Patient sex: F
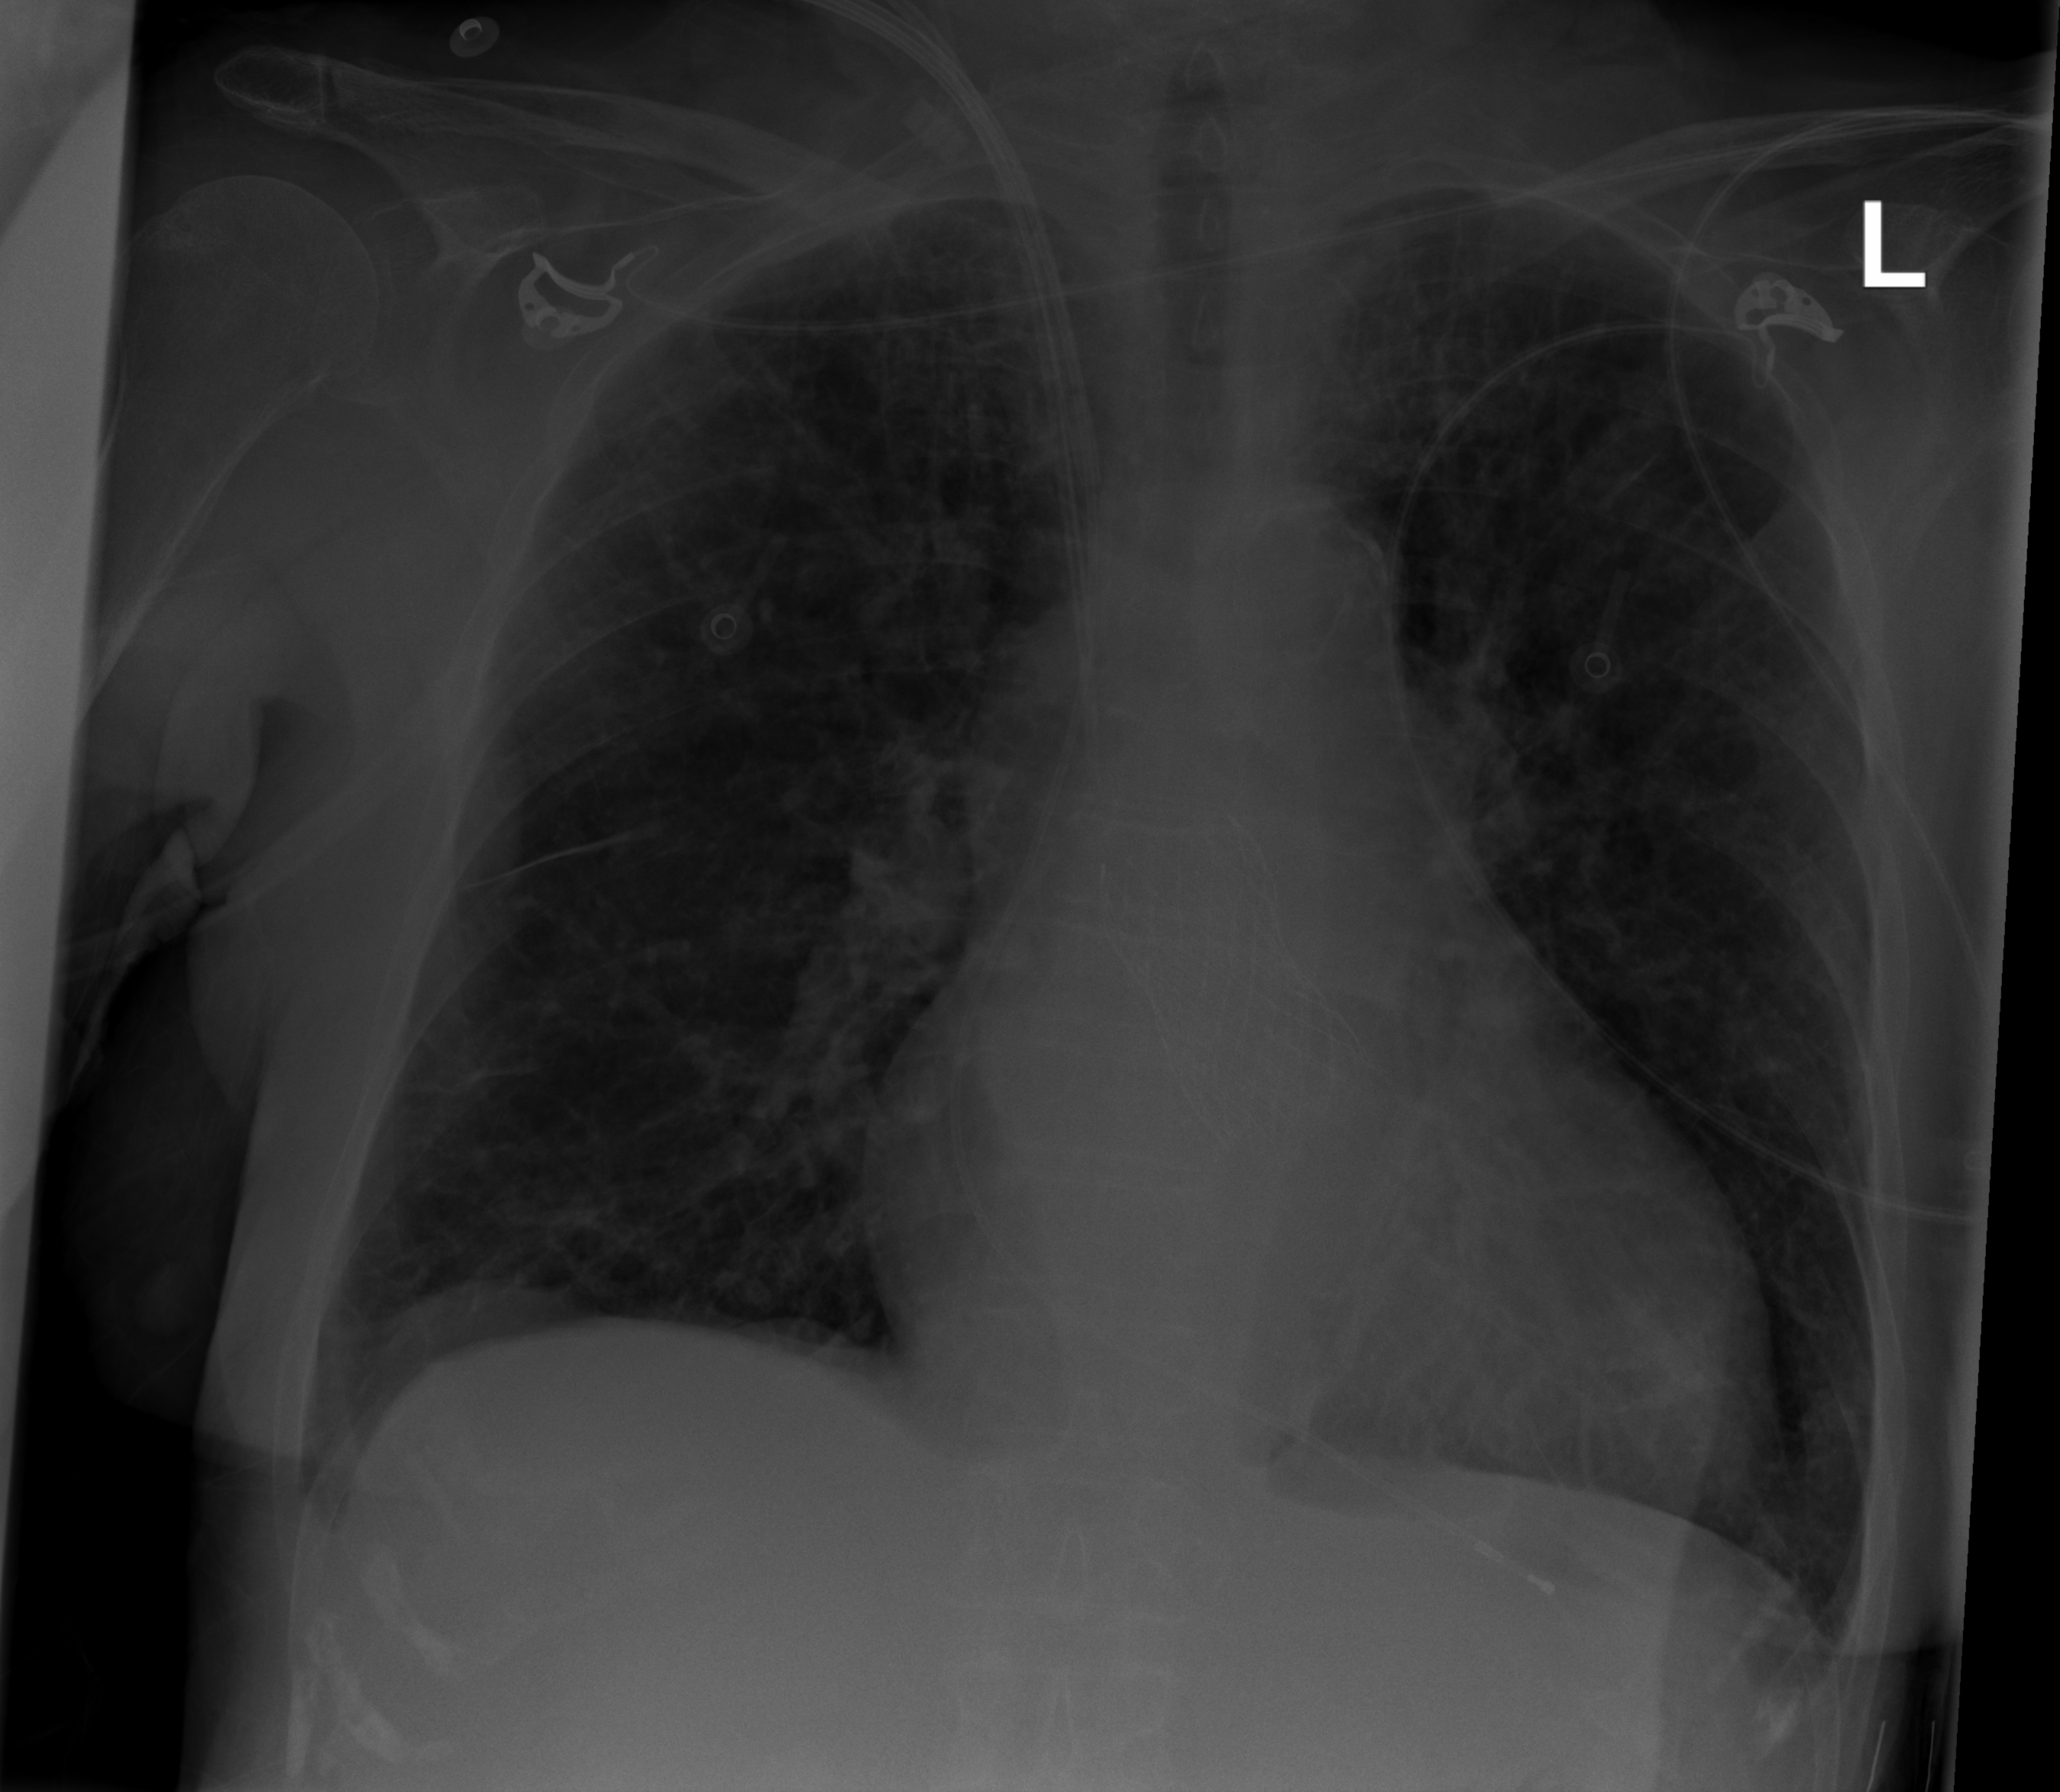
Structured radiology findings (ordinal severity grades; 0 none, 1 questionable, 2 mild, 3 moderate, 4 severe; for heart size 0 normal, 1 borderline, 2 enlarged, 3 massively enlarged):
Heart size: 1
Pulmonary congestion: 0
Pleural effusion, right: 1
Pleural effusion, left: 0
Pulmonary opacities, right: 0
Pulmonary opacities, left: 0
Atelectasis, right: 2
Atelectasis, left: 0